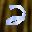
Label: 2